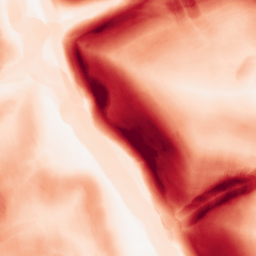
Category: morphological
Decomposition family: morphological_gradient
Decomposition parameters: size: 10
shape: disk
Upsampling method: bspline
Upsampling parameters: scale: 8
Upsampling scale: 8